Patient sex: M
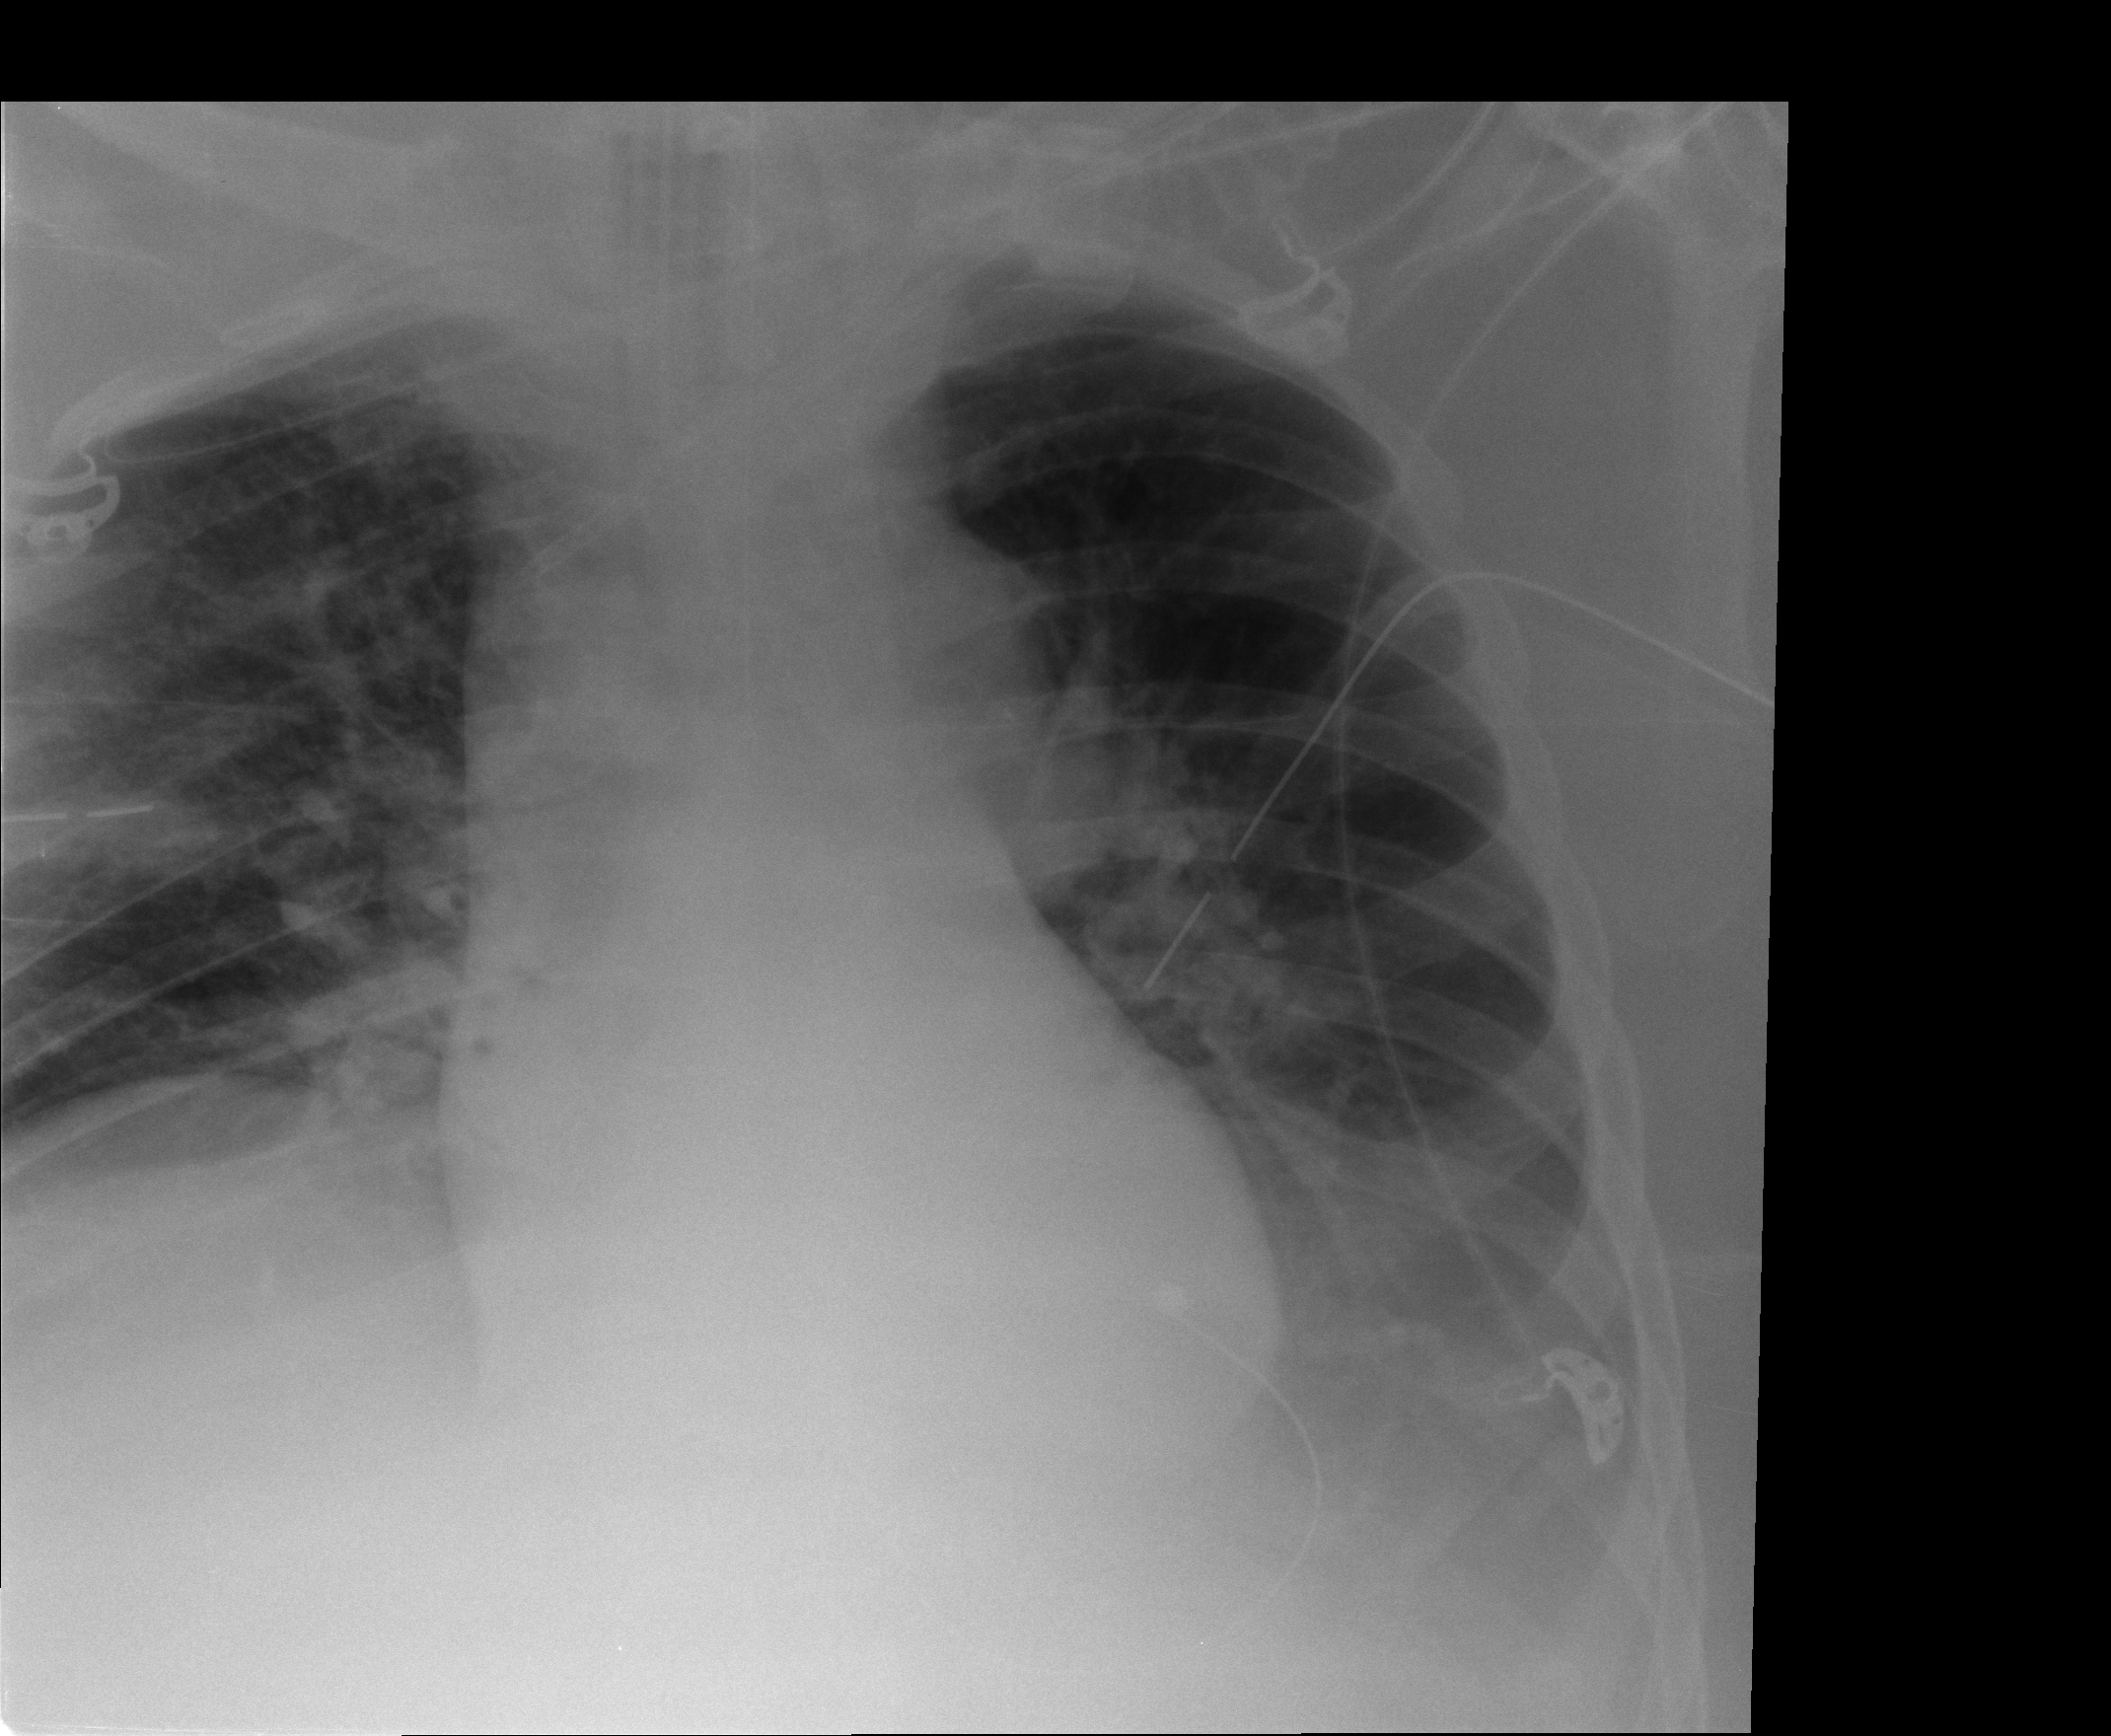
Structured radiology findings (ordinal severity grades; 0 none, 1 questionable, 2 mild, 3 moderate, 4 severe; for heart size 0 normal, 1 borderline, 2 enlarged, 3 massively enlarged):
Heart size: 0
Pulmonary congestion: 0
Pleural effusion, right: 1
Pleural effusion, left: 1
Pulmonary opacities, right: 1
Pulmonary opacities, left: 0
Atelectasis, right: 2
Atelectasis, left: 2